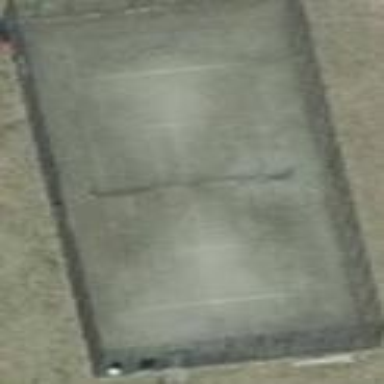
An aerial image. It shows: Tennis court in leisure pitch.